Question: In the picture below I have defined a 6-row table layout and placed controls inside its cells, in one cell goes the Label, the other cell for the control its self (a text box for example )
The problem is caused by that field options radio box, it will make the cell so big so then the text box that is under "Preview Data Value" label, goes way below...
How do you suggest fixing this issue?

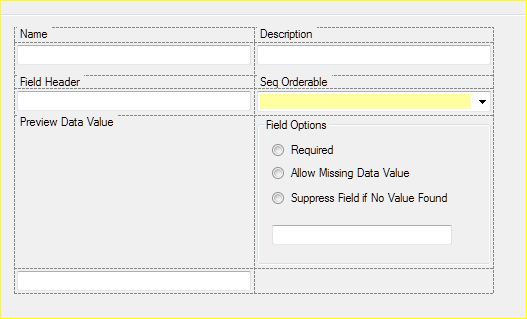
Answer: From my prior experience, I would not use the table layout at all. Instead I would set the anchors on each control to dynamically change with resize.
But if you insist on using the table layout, perhaps you should change the RowSpan attribute of the Preview Data Value cell, and have the label at the top with the text box underneath.
Another option would be to use a container like a GroupBox with a title Attribute that you can set to "Preview Data Value", put the text box in that container and set the "Dock" Attribute to "Fill". Then from the looks of it, you don't even need the last Row.
See <URL> if you want to go totally nuts and implement your own drawing.